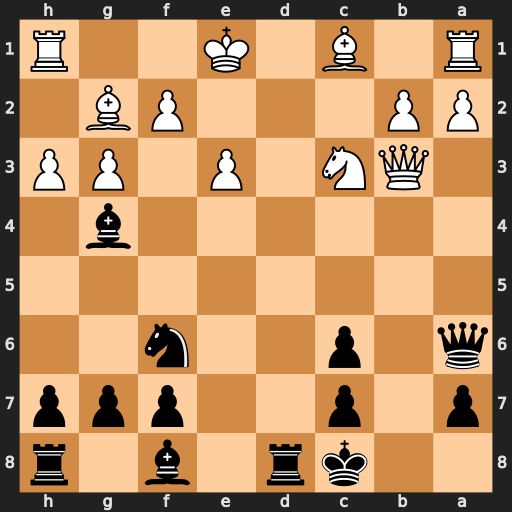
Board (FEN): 2kr1b1r/p1p2ppp/q1p2n2/8/6b1/1QN1P1PP/PP3PB1/R1B1K2R
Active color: b
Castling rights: KQ
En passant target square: -
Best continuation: Rd1+ Qxd1 Bxd1